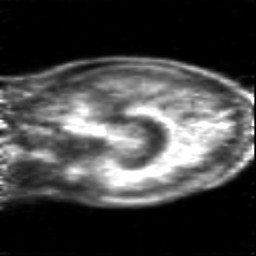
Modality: PET
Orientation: sagittal
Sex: female
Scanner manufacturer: siemens